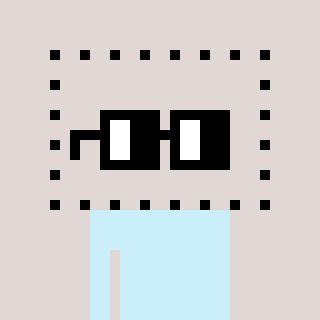
a pixel art character with square black glasses, a void-shaped head and a grayscale-colored body on a warm background